Chest X-ray:
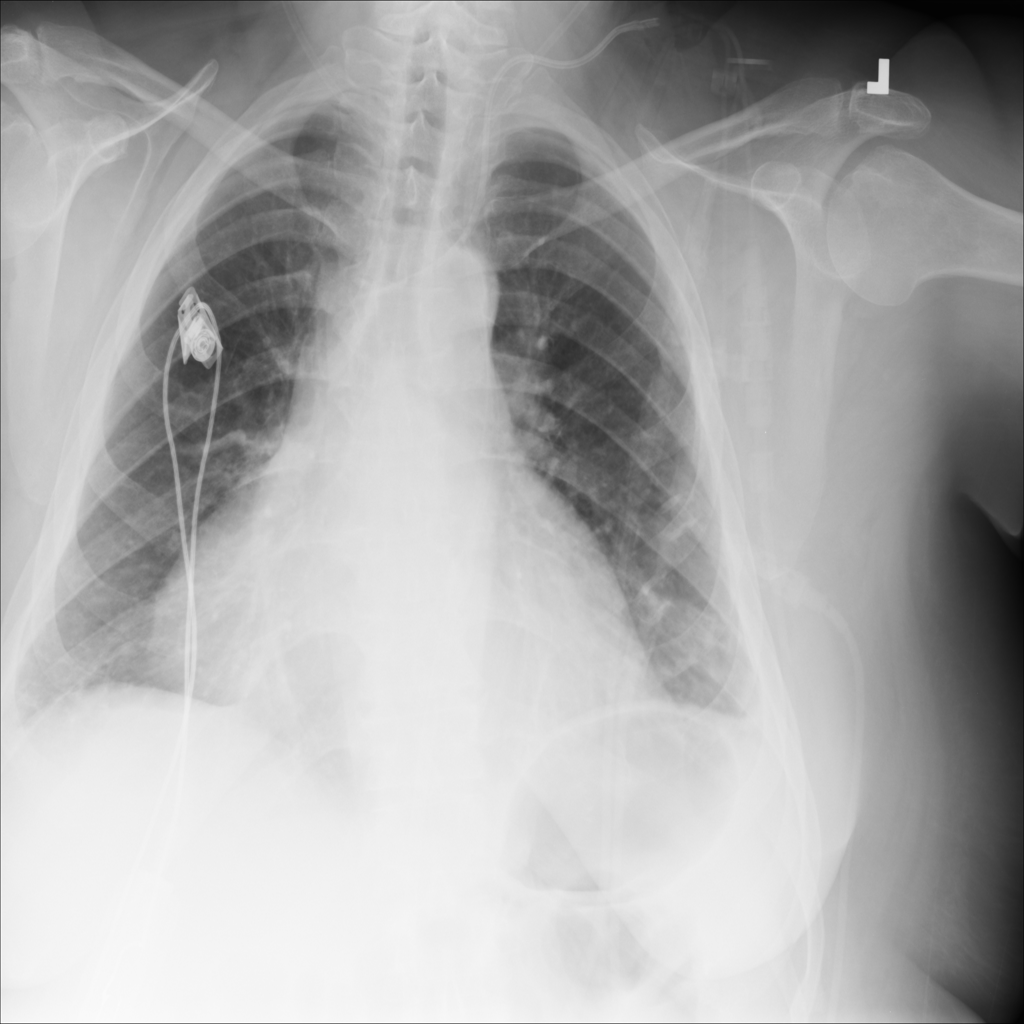
Findings: Effusion, Cardiomegaly
No abnormal finding: no